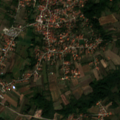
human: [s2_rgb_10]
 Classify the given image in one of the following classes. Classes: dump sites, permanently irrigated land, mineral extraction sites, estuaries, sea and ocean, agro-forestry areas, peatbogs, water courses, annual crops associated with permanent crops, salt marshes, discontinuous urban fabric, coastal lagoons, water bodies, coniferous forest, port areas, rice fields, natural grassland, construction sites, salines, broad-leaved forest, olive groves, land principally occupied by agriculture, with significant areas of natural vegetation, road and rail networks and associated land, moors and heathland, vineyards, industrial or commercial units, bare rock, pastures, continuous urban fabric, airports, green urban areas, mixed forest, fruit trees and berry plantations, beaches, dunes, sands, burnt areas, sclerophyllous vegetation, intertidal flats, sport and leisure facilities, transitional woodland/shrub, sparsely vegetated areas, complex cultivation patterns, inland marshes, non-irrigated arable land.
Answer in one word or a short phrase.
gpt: discontinuous urban fabric, complex cultivation patterns, land principally occupied by agriculture, with significant areas of natural vegetation